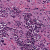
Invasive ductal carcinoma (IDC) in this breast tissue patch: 1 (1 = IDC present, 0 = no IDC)